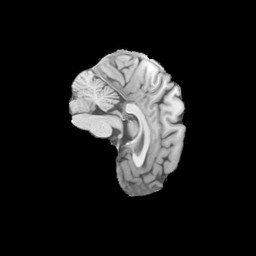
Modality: T1w
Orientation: sagittal